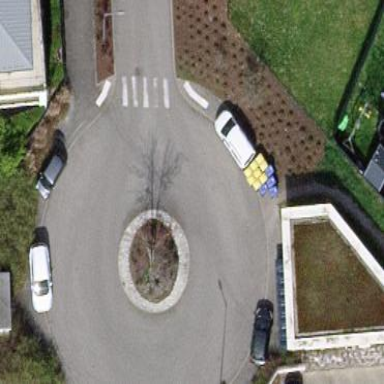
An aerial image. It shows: Roundabout on living street.